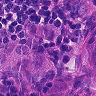
Metastatic tissue present: yes